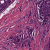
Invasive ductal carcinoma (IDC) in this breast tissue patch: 0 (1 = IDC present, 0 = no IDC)